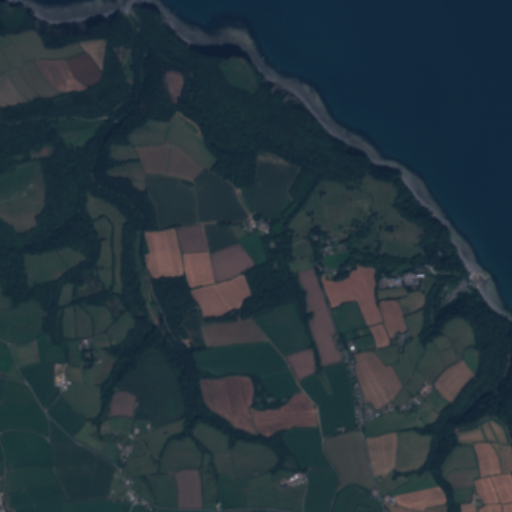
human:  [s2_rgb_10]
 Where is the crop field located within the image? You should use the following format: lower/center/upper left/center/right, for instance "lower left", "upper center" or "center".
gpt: The crop field is located in the upper left of the image.
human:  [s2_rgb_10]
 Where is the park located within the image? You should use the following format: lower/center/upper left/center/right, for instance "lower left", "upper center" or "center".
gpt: The park is located in the center right of the image.
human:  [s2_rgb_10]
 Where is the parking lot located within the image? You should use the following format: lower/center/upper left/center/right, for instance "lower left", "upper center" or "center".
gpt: The parking lot is located in the center right of the image.
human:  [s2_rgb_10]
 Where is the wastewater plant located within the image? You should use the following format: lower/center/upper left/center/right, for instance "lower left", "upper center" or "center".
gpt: The wastewater plant is located in the center of the image.
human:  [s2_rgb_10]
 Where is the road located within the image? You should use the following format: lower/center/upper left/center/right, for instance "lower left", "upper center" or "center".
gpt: There is no road in the image.